Question: Is there any way to get the P2's location (x, y) knowing the P1's location (30, 30) and the degrees between them?
Yes, I know the center location, and the P1 will be always above it.The angle can be from 0o to 360o.

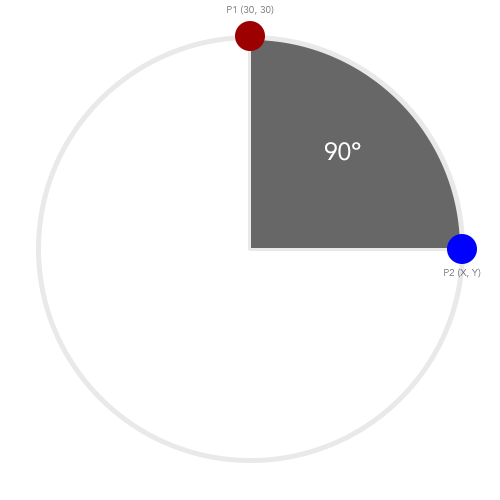
Answer: You're actually just trying to find a point on a circle, given it's angle (from the top rather than the right side) and the radius of the circle.
'''
X = center.X + r * cos(90 - angle)
Y = center.Y + r * sin(90 - angle)
'''
You may need to convert to radians.